Question: I'm in the view action of my PhotosController.php. What I want to do is given the id of the current photo I am viewing, create a carousel of photos containing the two photos before and two photos after the current photo with the current photo in the middle (5 in total).
I was pointed to <URL> but I can't seem to convert it to CakePHP using $this->Photo->query.
My controller
'''
$this->set('photos', $this->Photo->query("
SELECT id, file FROM photos WHERE id <= $id AND page_id = $page_id ORDER BY id DESC LIMIT 3
UNION ALL
SELECT id, file FROM photos WHERE id > $id AND page_id = $page_id ORDER BY id ASC LIMIT 2
"));
'''
Unfortunately, when I don't see anything when I turn debugging on. id, file, and page_id are all columns in the photos table. Both #id and $page_id are passed to the action from the router. Is my syntax wrong?
If I remove the UNION ALL and the second SELECT statement, then the query works fine so it's not an issue with the model not being loaded because it is.
For now I'm doing two queries which is not ideal.
'''
$this->set('photos_before', $this->Photo->find('all', array(
'conditions' => array(
'Photo.page_id' => $page_id,
'Photo.id <' => $id
),
'order' => array('Photo.id ASC'),
'limit' => 2
)));
$this->set('photos_after', $this->Photo->find('all', array(
'conditions' => array(
'Photo.page_id' => $page_id,
'Photo.id >' => $id
),
'order' => array('Photo.id ASC'),
'limit' => 2
)));
'''
I have a contain before hand to only return the fields and associated models I need.
Below is what I want to be displayed and it currently works using the two queries above but I am hoping this can be achieved with a single, Cake-friendly query

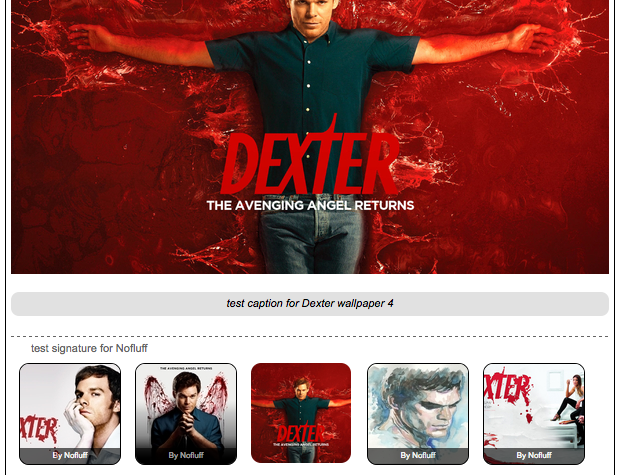
Answer: My guess is that your original query is invalid SQL. Afaik UNIONS cannot contain multiple 'order by' clauses. As a workaround you may consider to rewrite it to use subqueries like this:
'''
SELECT * FROM (SELECT id, file FROM photos WHERE id <= $id AND page_id = $page_id ORDER BY id DESC LIMIT 3) AS suba
UNION ALL
SELECT * FROM (SELECT id, file FROM photos WHERE id > $id AND page_id = $page_id ORDER BY id ASC LIMIT 2) AS subb
'''
Although I serious think a query like this is far from optimal. Of course, I don't know the way your application works, but it seems that a standard pagination query, with a OFFSET/LIMIT is a more logical approach.
Please take my comment below your question into account; using model->query does NOT automatically handle sanitisation/escaping to prevent SQL injections!